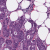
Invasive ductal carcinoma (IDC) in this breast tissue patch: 1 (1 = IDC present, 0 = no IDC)